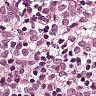
Metastatic tissue present: yes